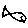
Label: fish